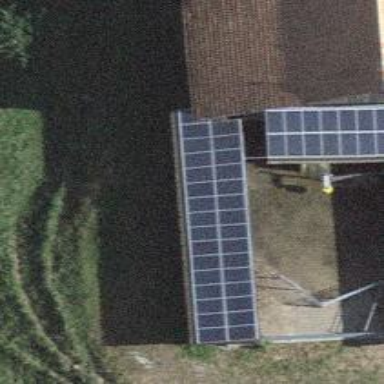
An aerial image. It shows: Solar power generator with photovoltaic panels.